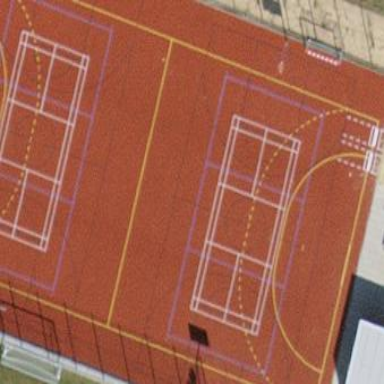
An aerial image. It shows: Multi-sport pitch with tartan surface.